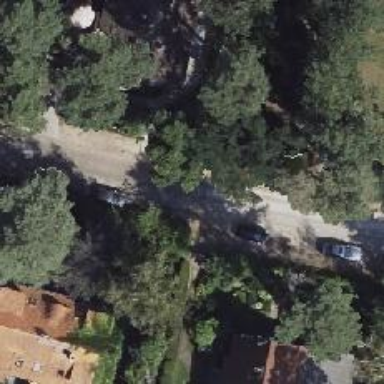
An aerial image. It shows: Residential road.